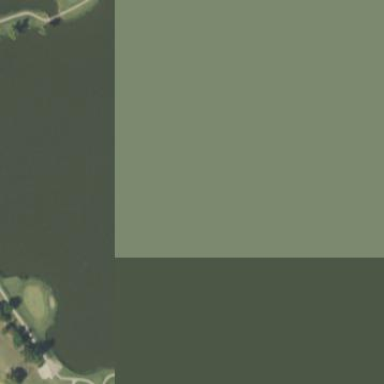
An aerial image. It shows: Picturesque scene of golf course with lateral water hazard.